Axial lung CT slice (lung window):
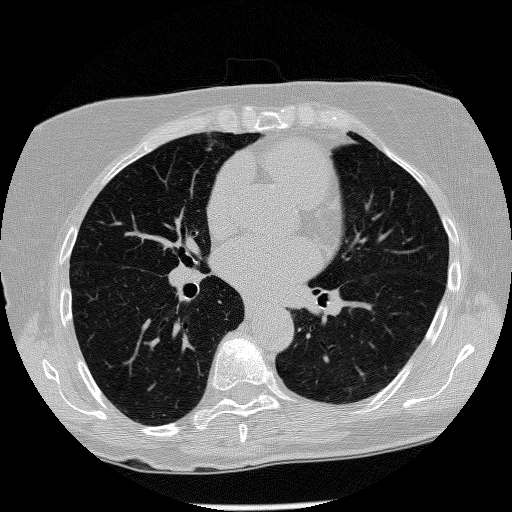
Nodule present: no